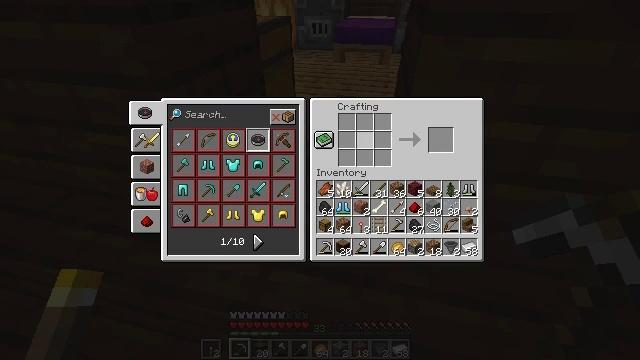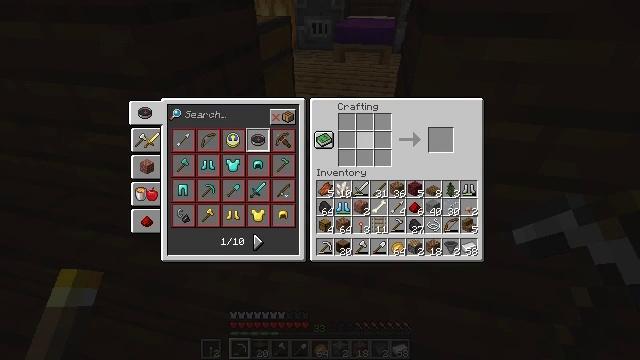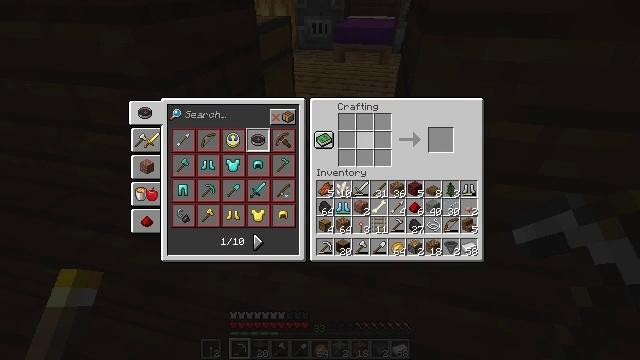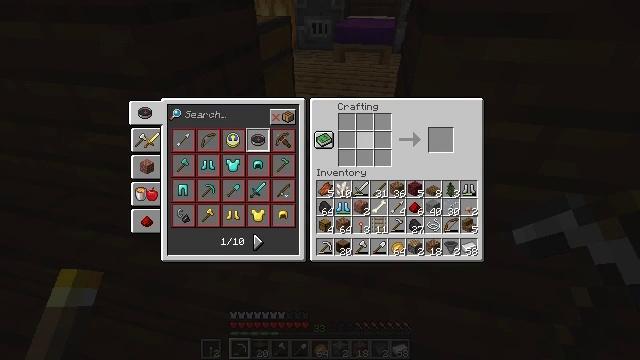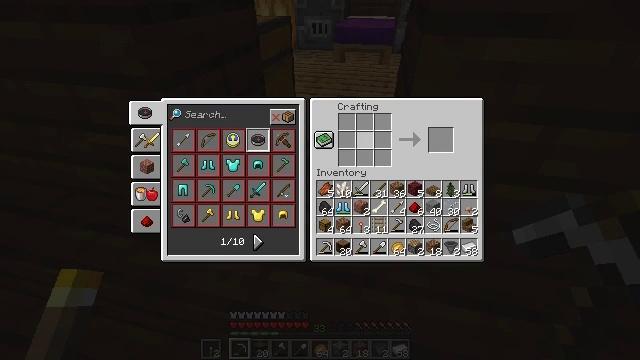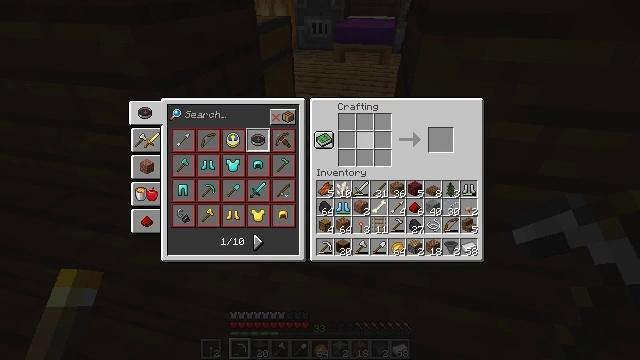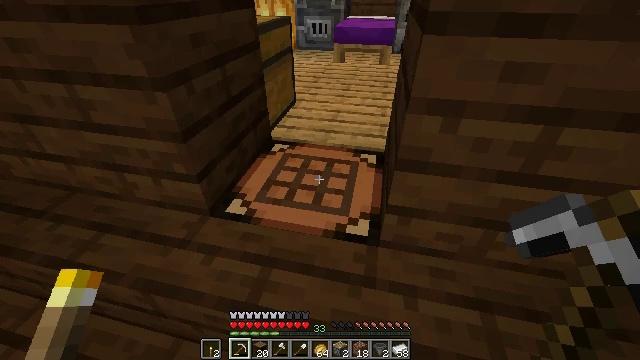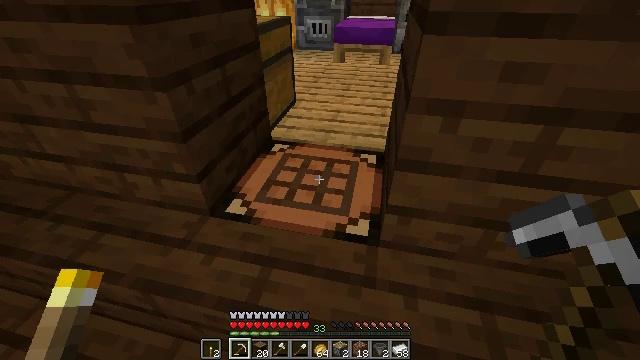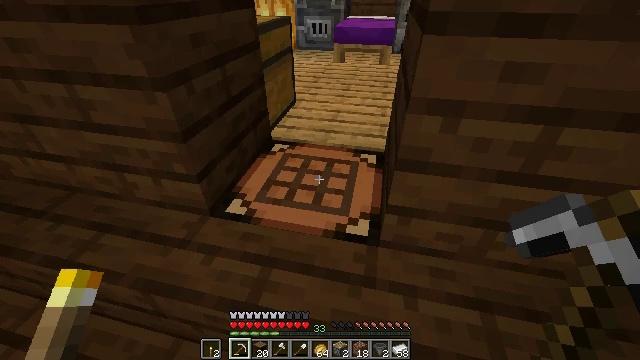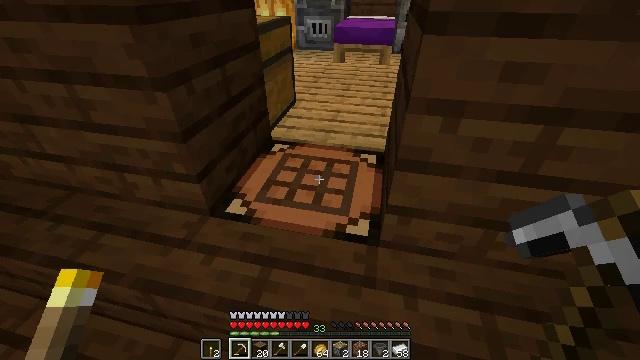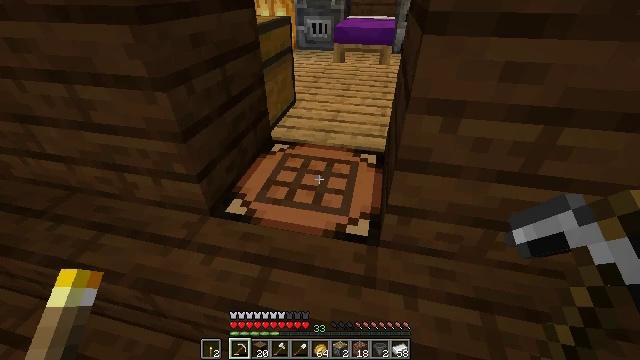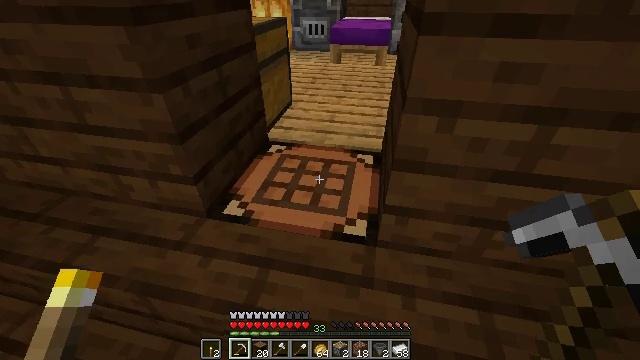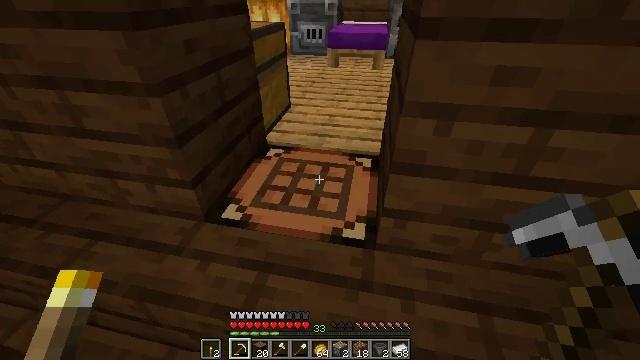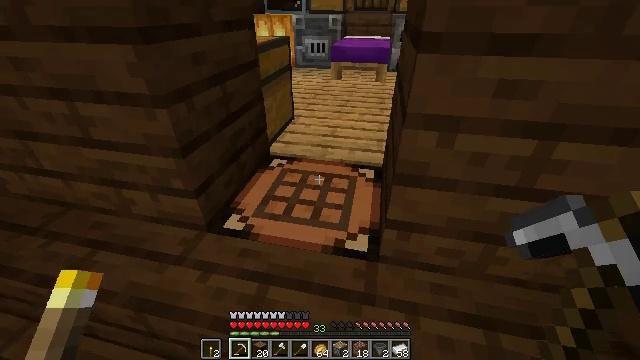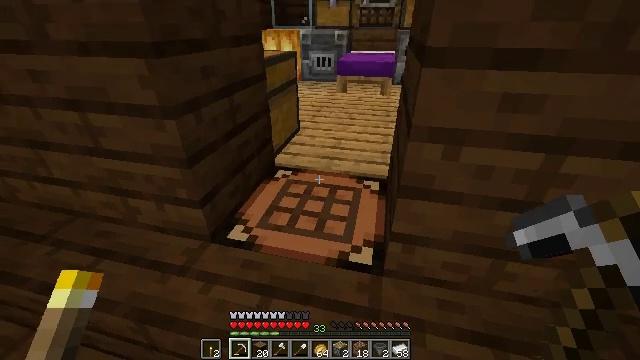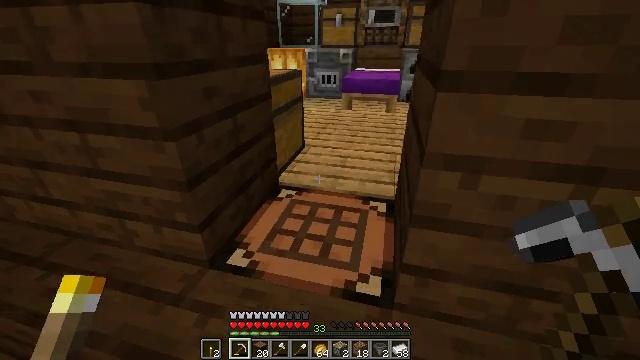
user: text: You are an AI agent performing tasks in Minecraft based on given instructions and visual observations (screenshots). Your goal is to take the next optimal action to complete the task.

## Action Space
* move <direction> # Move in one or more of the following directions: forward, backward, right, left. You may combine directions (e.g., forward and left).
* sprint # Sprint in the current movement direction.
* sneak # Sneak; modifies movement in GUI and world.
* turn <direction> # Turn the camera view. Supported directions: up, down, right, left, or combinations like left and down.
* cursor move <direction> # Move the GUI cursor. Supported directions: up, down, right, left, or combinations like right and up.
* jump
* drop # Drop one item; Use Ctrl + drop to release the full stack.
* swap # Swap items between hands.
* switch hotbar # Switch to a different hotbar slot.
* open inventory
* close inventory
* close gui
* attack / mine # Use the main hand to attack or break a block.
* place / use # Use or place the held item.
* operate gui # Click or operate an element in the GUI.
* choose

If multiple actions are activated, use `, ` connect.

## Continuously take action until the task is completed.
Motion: motion action
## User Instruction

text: Construct a comparator using a crafting table.
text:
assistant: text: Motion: no_op
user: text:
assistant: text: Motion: no_op
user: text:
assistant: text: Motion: no_op
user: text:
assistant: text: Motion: no_op
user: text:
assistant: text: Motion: no_op
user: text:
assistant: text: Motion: no_op
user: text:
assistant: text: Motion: close gui
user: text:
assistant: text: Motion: no_op
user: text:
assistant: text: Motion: no_op
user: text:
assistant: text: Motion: no_op
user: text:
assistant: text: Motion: no_op
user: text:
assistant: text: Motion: no_op
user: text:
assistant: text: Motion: turn up
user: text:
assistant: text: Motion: turn left and up
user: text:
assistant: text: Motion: move forward, turn left and up
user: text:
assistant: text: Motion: move forward, turn up
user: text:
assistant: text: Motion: move forward
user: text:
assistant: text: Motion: move forward
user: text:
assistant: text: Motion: move forward, sprint, turn right
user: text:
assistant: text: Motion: move forward, sprint, turn right
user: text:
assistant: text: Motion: move forward, sprint, turn right
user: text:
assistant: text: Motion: move forward, sprint, turn right
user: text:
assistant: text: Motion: move forward, sprint, turn right
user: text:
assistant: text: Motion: move forward
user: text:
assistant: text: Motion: move forward
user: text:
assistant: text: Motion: move forward
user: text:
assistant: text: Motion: move forward
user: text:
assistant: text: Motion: move forward, turn left and up
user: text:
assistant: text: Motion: move forward, turn left and up
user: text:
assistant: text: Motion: move forward, turn left and up